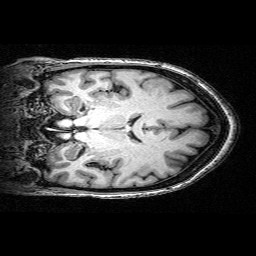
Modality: T1w
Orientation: coronal
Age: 58
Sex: female
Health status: ill
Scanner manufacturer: siemens
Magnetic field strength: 3 T
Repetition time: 0.0025 s
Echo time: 0.00336 s